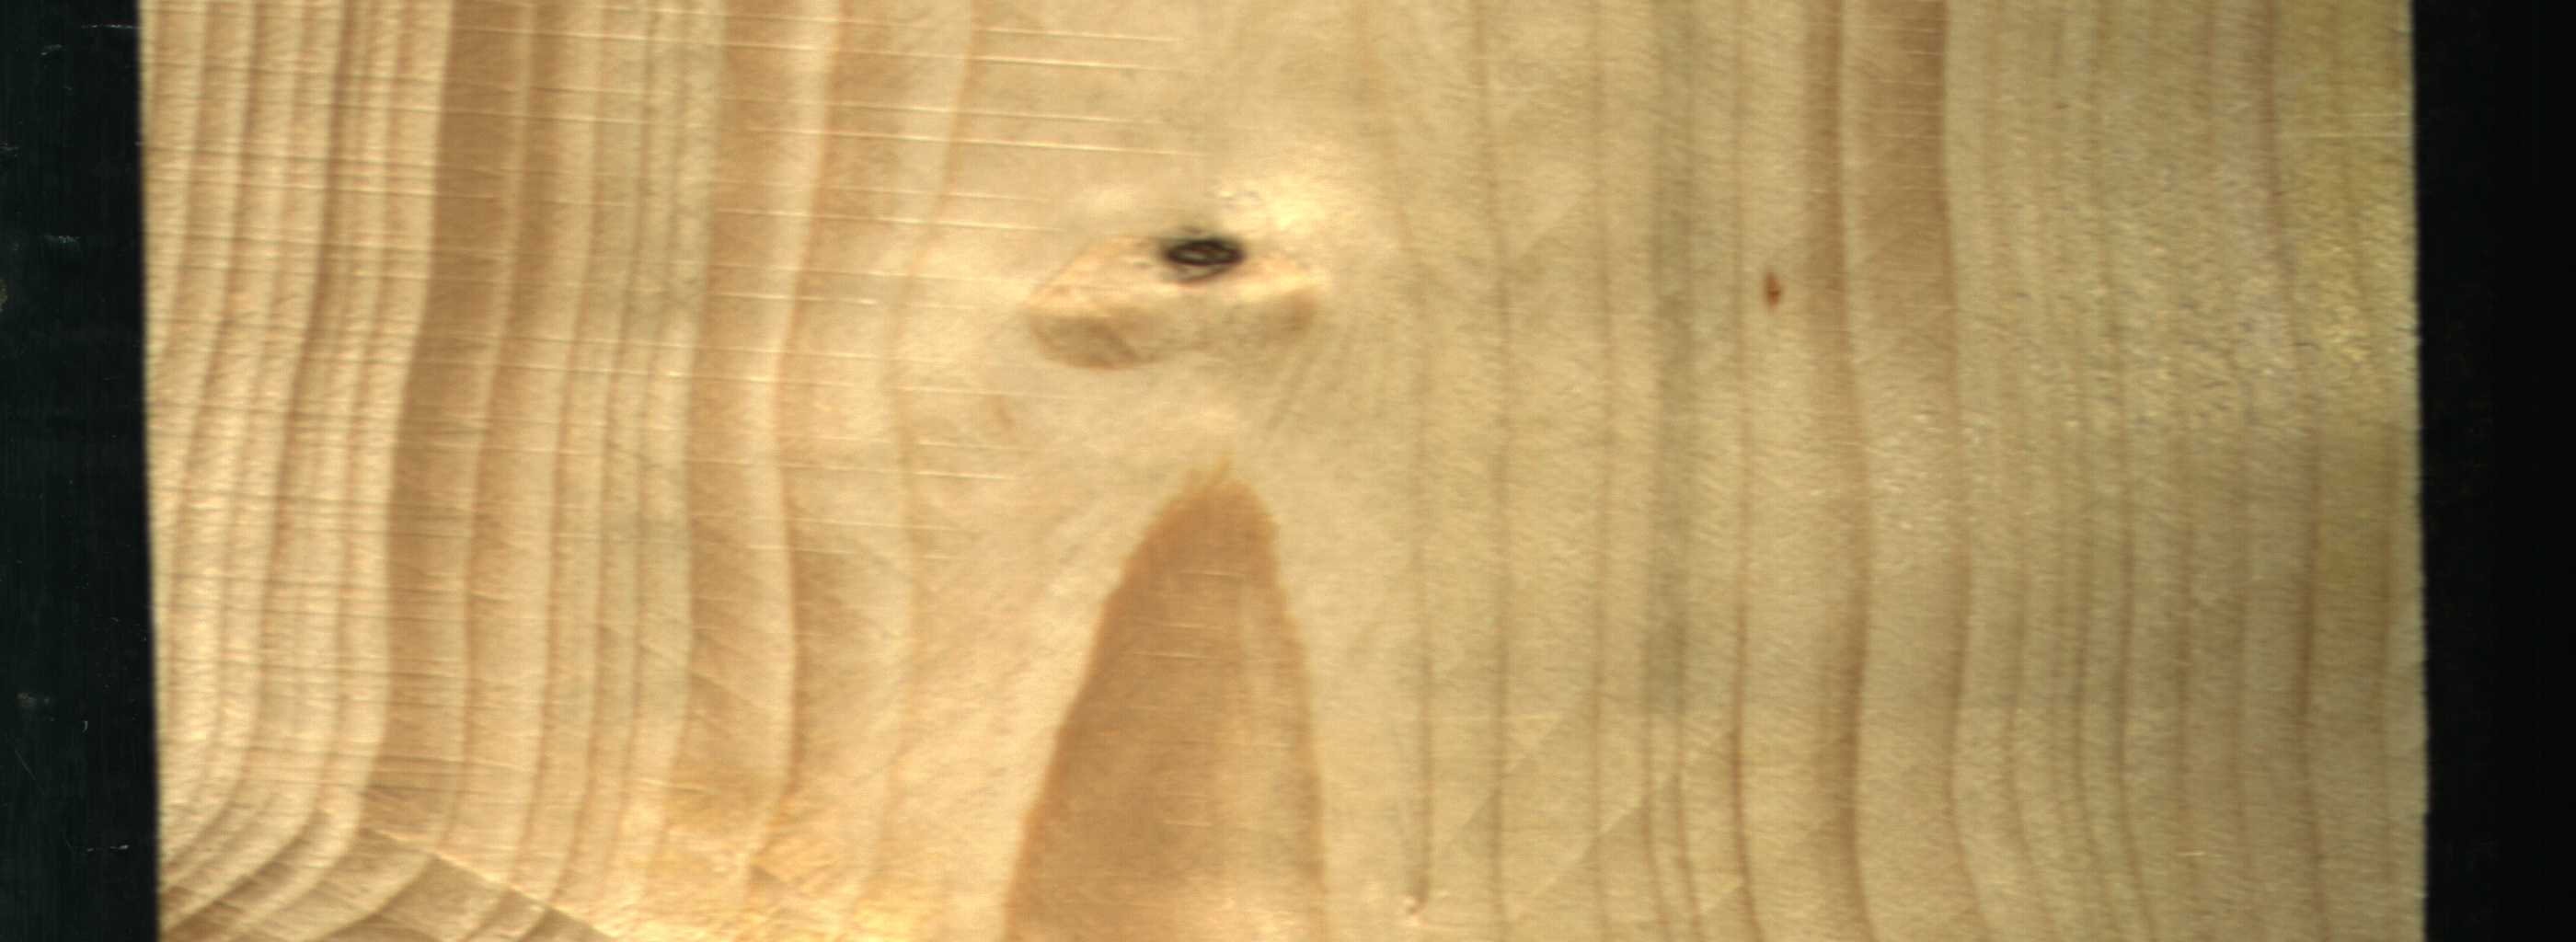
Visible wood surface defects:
Quartzity
Dead_Knot